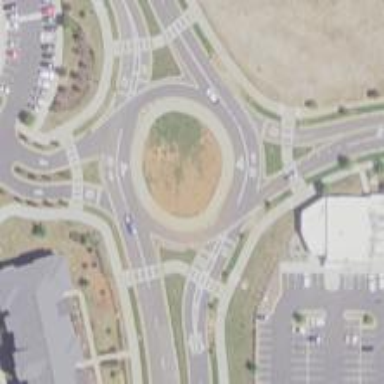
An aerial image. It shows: Tertiary road with asphalt surface leading to roundabout junction.